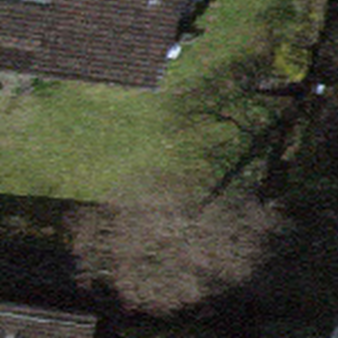
Label: other